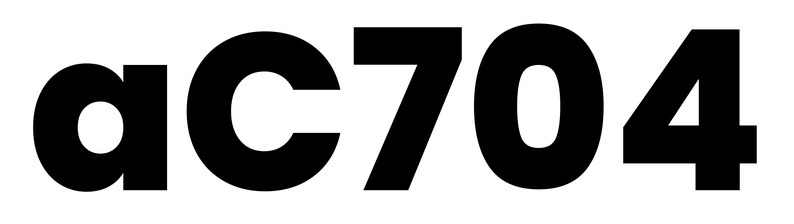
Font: Poppins-ExtraBold